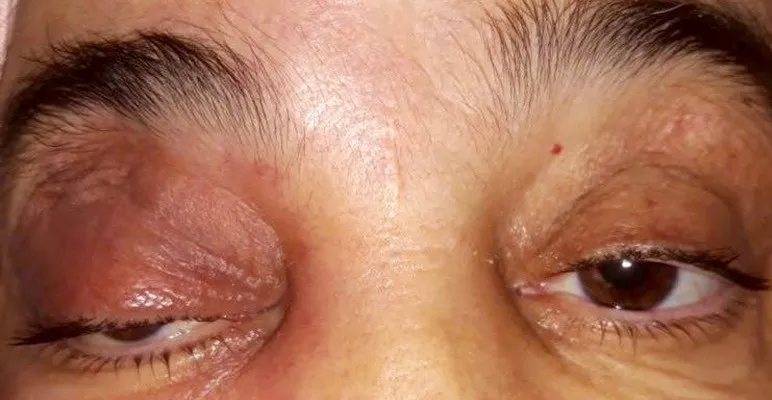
clinical photograph of the patient at emergency room showing exophthalmos with ptosis and right eyelid inflammation (right eye).
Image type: medical_photograph (other_medical_photograph)